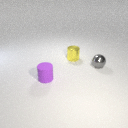
small yellow metal cylinder behind small gray metal sphere